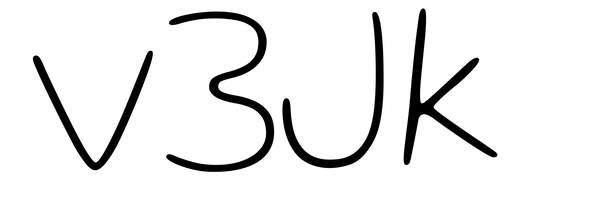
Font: Gluten_Thin